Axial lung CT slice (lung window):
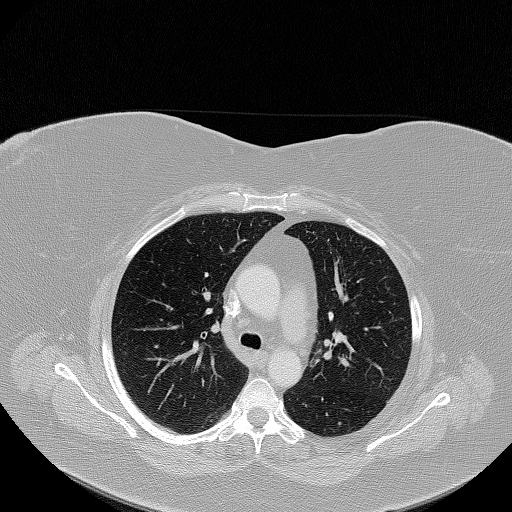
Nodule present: no